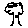
Label: tree